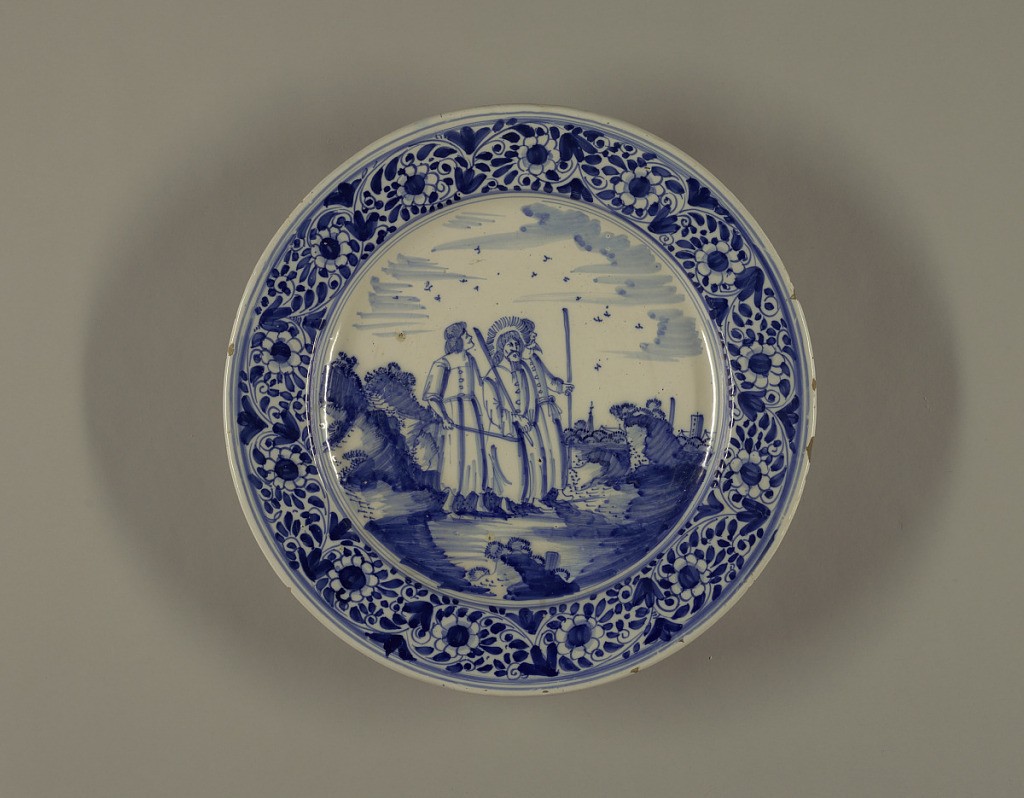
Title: Plate
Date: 1675–1725
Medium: Tin-glazed earthenware
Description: Circular plate with wide rim, resting on short foot ridge; painted in underglaze blue on white with a scrolled floral border on rim and in center withscene of 3 men with staffs in landscape (Christ and disciples on road to Emmaus).